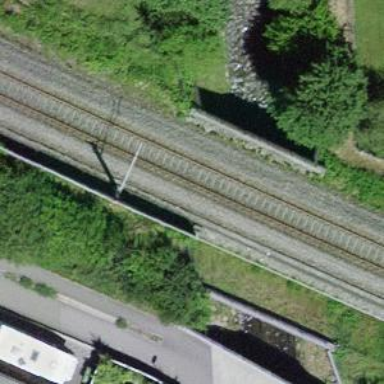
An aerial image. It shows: Bridge with electrified rail tracks and contact line.